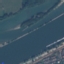
Label: River